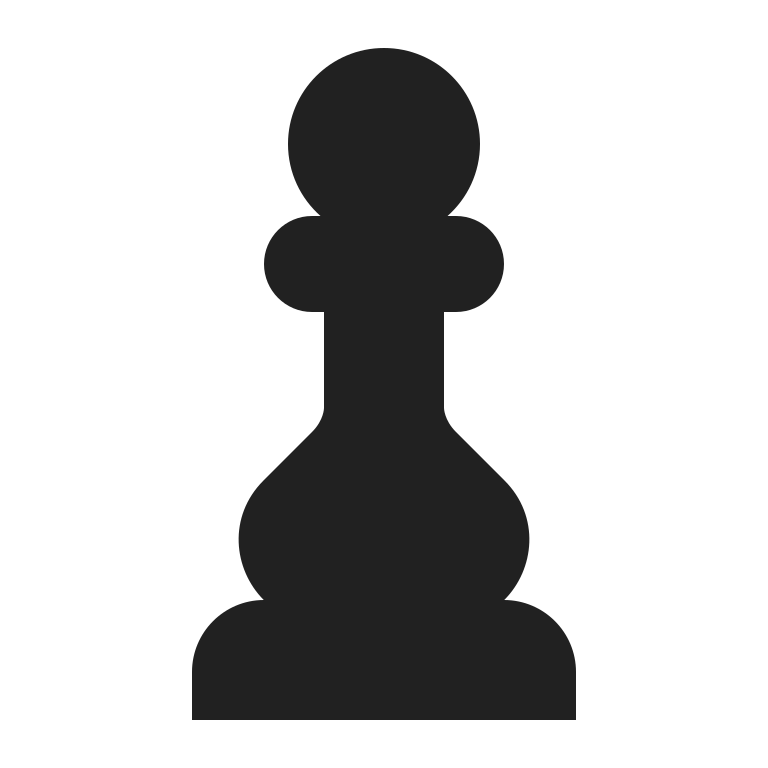
chess pawn high contrast